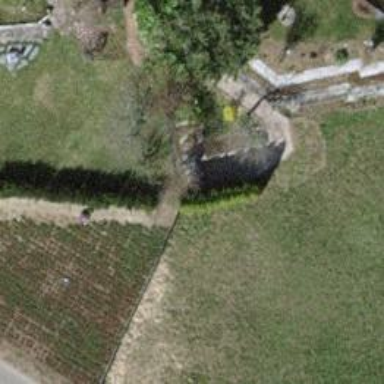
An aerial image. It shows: Hedge barrier.